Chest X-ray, PA view. Patient: 39 years old, sex M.
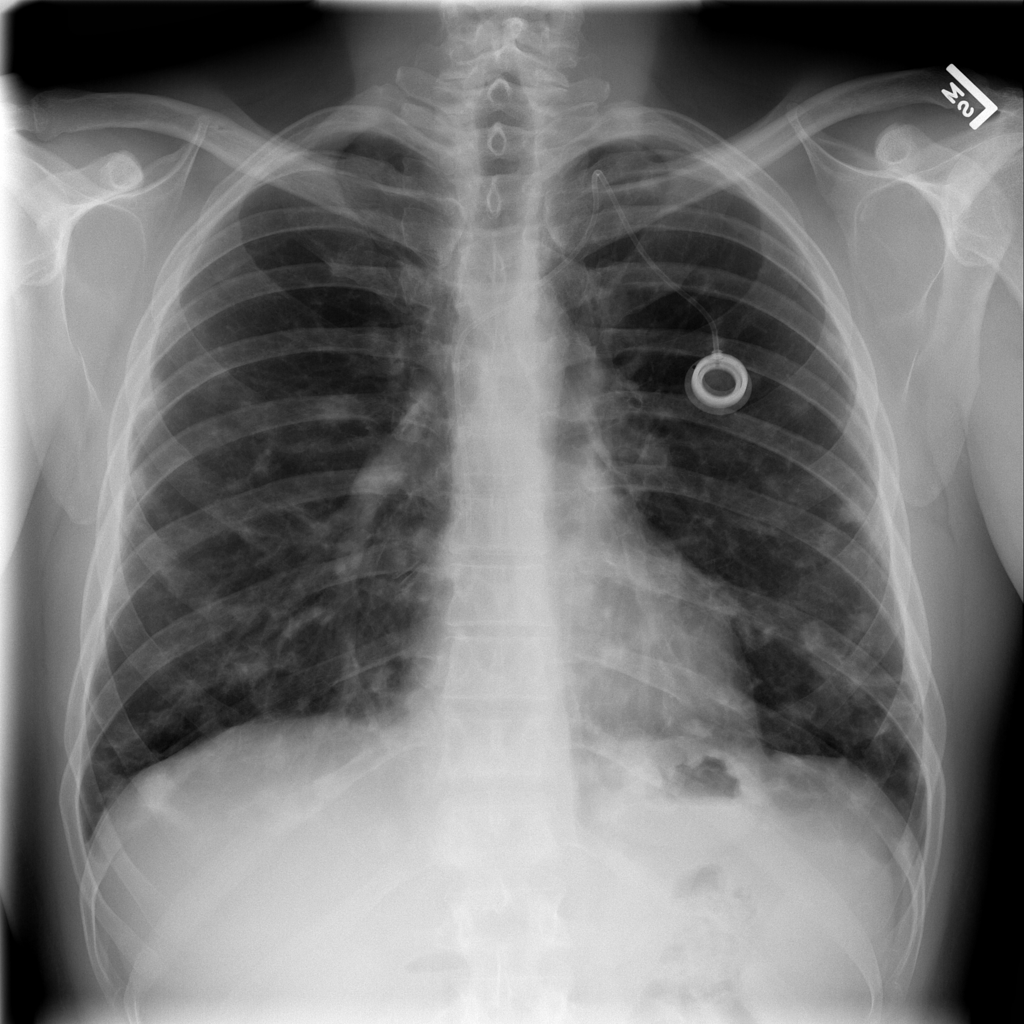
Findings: Nodule